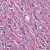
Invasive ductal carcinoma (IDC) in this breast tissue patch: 1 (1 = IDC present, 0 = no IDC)